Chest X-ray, PA view. Patient: 8 years old, sex F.
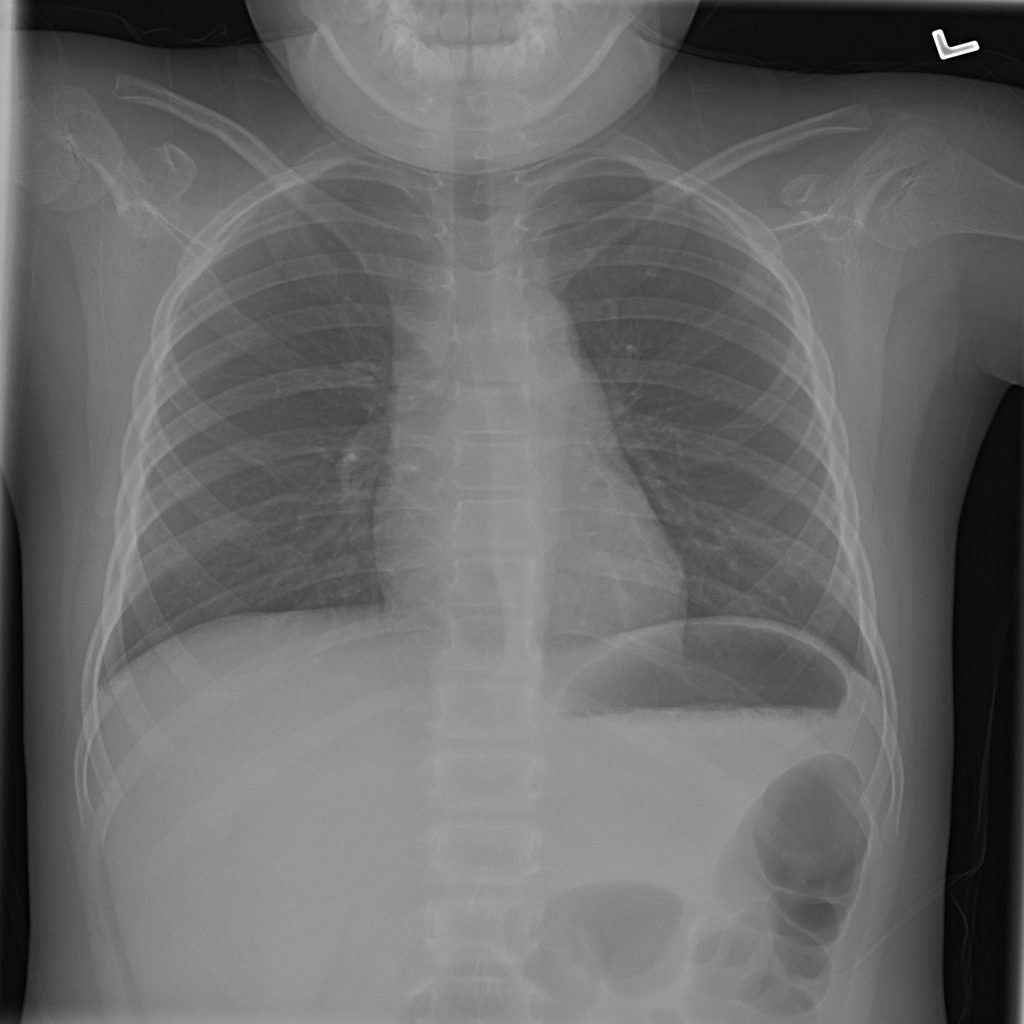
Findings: No Finding